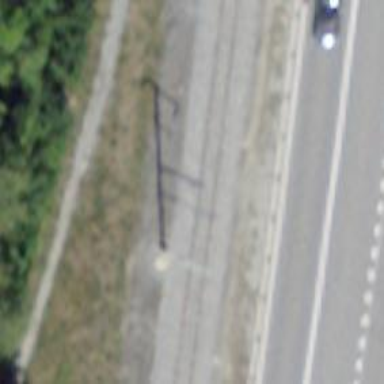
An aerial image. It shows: Catenary mast for power lines.